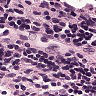
Metastatic tissue present: no